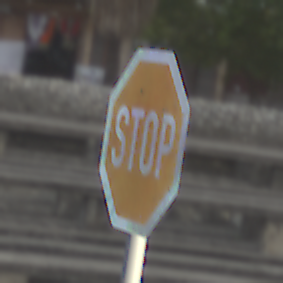
Verkehrszeichen: Stop
Umgebung: Outdoor, Suburban
Tageszeit: MorningAfternoon
Wetter: PartlyCloudy
Licht: Natural
Jahreszeit: NotSpecified
Kontrast: LowContrast